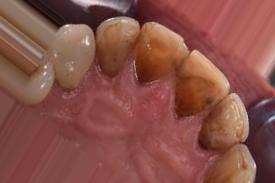
Condition: Tooth Discoloration